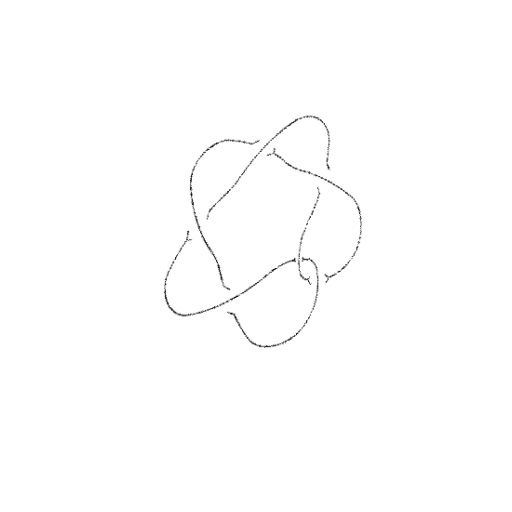
Crossing number: 6